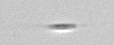
Label: Cylindrotheca_morphotype1